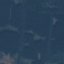
Label: Forest